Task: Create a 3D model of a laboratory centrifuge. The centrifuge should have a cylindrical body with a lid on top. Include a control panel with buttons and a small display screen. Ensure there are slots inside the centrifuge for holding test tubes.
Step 549:
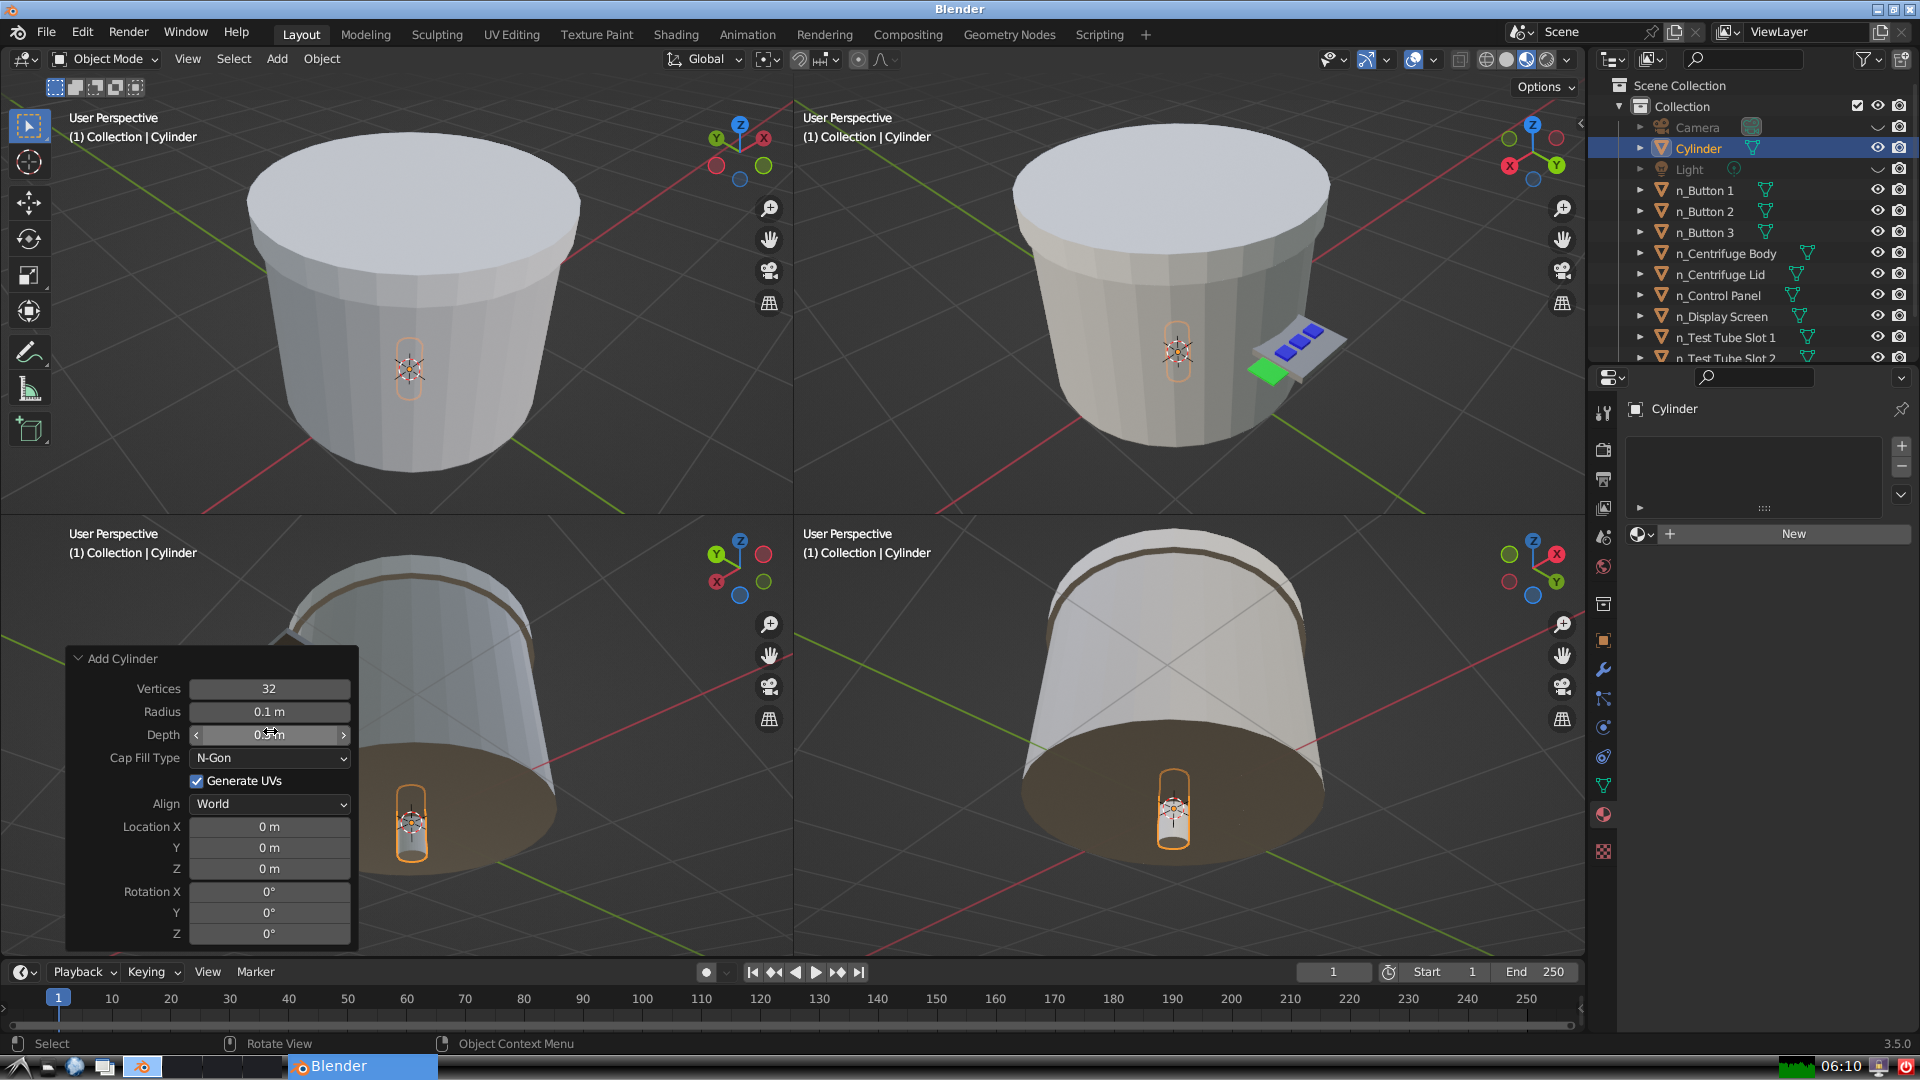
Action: click: no